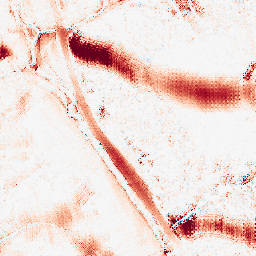
Category: morphological
Decomposition family: morphological_ellipse
Decomposition parameters: operation: opening
width: 50
height: 30
Upsampling method: regularized
Upsampling parameters: scale: 2
lambda_reg: 0.1
Upsampling scale: 2